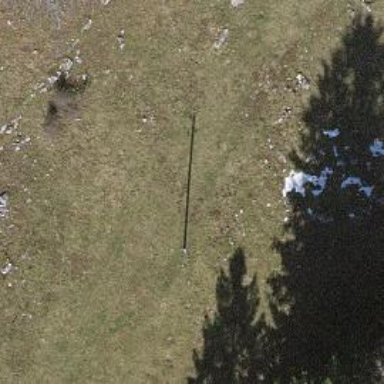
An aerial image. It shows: Minor power line with 3 cables.